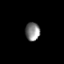
Tissue: prostate
Cell type: T cells
Senescence score: 0.3248
Nuclear area (px): 260
Mean DAPI intensity: 132.504